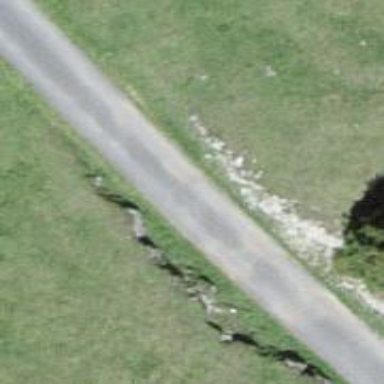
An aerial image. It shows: Unclassified paved road.